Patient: sex F, age 57
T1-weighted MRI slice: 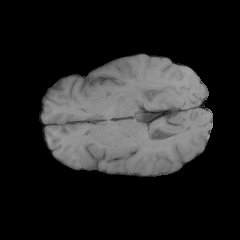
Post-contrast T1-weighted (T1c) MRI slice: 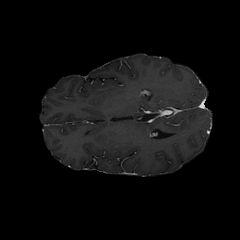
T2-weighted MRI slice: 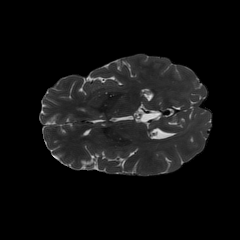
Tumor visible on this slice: no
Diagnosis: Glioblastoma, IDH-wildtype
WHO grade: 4